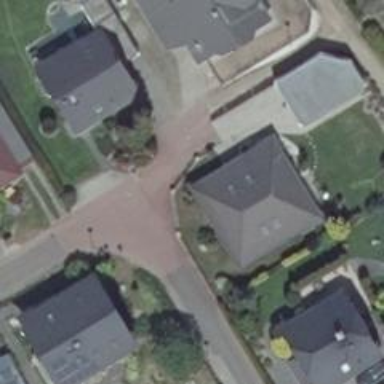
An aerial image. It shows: Asphalt road in residential area.